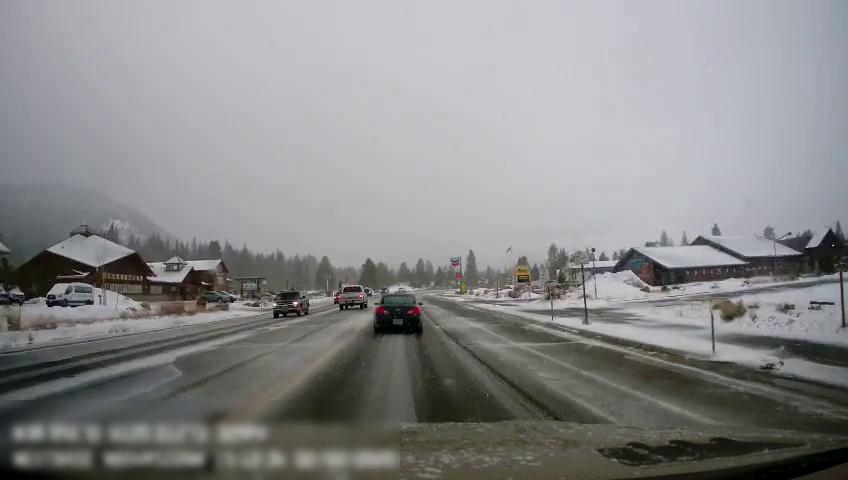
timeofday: Day
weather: Snowy
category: Drivable Space
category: Vehicles | SUV
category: Vehicles | Truck
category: Vehicles | Car
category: Vehicles | Van
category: Vehicles | Van
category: Vehicles | SUV
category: Vehicles | SUV
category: Vehicles | SUV
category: Lanes | Current Lane
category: Traffic | Signs
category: Traffic | Signs